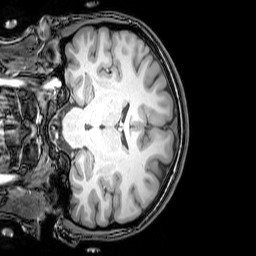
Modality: T1w
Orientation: coronal
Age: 26
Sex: female
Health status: healthy
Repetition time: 0.081 s
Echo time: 0.037 s